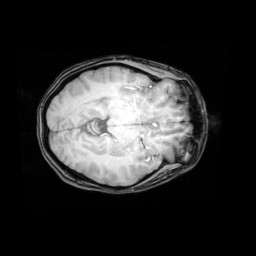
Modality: T1w
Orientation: axial
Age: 19
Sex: female
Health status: healthy
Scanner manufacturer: philips
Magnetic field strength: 3 T
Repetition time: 0.012 s
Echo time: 0.0037 s